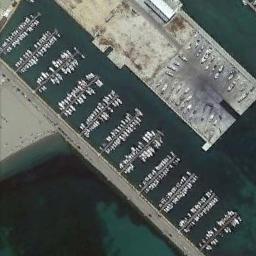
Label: harbor